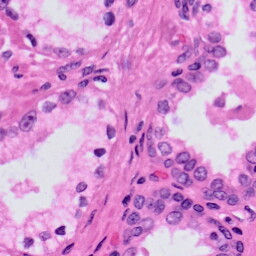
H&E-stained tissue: Prostate